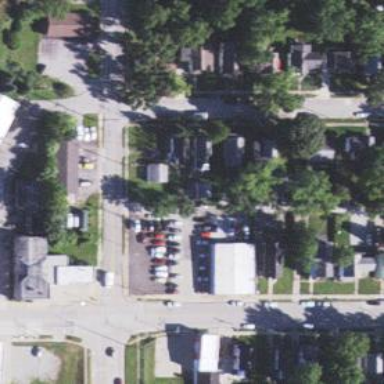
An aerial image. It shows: Alley classified as service road.